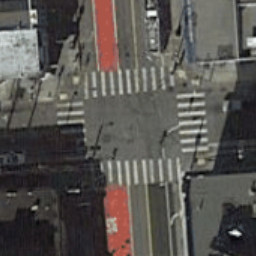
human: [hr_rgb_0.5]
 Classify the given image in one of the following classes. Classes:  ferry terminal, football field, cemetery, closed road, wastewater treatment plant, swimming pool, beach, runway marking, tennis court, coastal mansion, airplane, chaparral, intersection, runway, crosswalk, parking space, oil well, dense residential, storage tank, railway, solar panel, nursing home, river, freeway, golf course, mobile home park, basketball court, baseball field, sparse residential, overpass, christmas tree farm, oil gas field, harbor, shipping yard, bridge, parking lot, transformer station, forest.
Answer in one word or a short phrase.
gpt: crosswalk